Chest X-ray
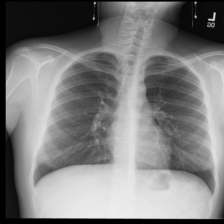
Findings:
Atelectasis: negative
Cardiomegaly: negative
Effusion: negative
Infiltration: negative
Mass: negative
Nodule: negative
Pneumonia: negative
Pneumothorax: negative
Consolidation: negative
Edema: negative
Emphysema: negative
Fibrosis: negative
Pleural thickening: negative
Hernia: negative